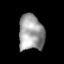
Tissue: lung
Cell type: T cells
Senescence score: 0.148
Nuclear area (px): 893
Mean DAPI intensity: 157.546